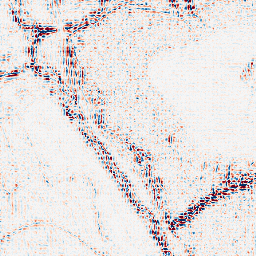
Category: wavelet
Decomposition family: wavelet_reverse_biorthogonal
Decomposition parameters: wavelet: rbio5.5
level: 2
Upsampling method: sinc_hamming
Upsampling parameters: scale: 4
kernel_size: 4
Upsampling scale: 4